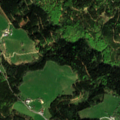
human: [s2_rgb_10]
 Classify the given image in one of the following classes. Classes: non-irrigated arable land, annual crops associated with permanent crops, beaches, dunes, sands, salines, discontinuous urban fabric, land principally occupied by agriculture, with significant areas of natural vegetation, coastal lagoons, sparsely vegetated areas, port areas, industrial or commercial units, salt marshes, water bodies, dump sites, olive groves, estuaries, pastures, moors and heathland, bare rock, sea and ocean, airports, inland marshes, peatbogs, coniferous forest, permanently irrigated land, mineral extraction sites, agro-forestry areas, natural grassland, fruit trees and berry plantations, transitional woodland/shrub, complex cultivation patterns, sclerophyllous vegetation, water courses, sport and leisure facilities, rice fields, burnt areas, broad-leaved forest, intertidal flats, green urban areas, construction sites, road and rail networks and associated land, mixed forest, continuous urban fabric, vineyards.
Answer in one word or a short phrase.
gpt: pastures, land principally occupied by agriculture, with significant areas of natural vegetation, mixed forest